Question: What is the app called?
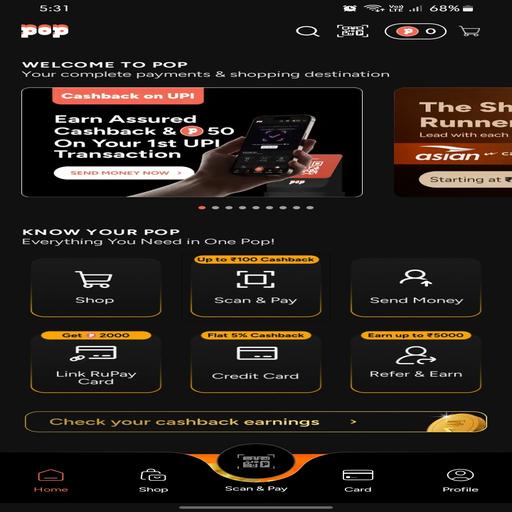
Answer: Pop